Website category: university
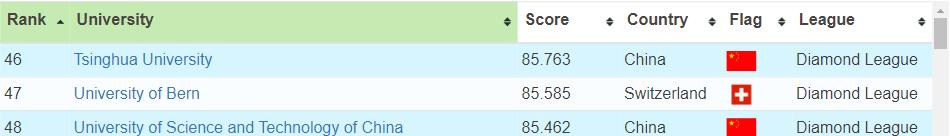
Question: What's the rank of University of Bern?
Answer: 47

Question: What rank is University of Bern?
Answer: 47

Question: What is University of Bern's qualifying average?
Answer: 47

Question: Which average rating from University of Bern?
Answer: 47

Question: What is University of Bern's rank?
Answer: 47

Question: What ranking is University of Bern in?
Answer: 47

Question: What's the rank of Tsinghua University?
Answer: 46

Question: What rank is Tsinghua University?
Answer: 46

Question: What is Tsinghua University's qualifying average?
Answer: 46

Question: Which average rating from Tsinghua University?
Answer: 46

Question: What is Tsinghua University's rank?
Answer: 46

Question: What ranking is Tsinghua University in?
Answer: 46

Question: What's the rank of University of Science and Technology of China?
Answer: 48

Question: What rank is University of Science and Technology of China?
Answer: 48

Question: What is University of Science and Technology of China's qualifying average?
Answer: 48

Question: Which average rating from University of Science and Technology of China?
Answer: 48

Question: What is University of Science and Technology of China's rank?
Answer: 48

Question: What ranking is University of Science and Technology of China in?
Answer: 48

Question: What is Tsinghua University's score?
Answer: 85.763

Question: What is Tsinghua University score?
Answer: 85.763

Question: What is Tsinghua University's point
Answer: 85.763

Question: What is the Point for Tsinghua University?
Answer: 85.763

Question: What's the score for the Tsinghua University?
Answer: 85.763

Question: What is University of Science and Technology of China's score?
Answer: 85.462

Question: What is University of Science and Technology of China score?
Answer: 85.462

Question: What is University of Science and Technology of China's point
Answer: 85.462

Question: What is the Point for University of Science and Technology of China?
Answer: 85.462

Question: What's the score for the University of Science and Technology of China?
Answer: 85.462

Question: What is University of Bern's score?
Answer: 85.585

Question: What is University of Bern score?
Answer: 85.585

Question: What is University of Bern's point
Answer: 85.585

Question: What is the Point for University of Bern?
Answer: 85.585

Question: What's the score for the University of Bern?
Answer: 85.585

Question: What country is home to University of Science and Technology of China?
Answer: China

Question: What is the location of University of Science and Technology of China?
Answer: China

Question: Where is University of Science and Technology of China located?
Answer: China

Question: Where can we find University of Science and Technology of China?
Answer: China

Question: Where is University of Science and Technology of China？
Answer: China

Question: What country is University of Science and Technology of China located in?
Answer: China

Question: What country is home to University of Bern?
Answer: Switzerland

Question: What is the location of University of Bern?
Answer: Switzerland

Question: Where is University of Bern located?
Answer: Switzerland

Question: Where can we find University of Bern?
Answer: Switzerland

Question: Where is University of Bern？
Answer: Switzerland

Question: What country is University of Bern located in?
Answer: Switzerland

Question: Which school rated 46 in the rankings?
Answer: Tsinghua University

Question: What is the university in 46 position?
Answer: Tsinghua University

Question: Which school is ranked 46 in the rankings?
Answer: Tsinghua University

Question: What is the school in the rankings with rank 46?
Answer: Tsinghua University

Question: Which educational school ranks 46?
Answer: Tsinghua University

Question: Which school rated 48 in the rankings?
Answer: University of Science and Technology of China

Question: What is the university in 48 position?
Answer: University of Science and Technology of China

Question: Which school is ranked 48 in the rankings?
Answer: University of Science and Technology of China

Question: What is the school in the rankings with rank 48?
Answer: University of Science and Technology of China

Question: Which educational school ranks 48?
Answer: University of Science and Technology of China

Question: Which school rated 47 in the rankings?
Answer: University of Bern

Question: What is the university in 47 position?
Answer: University of Bern

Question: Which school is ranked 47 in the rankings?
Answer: University of Bern

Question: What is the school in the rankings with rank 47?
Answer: University of Bern

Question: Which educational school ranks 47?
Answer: University of Bern

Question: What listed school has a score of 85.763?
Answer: Tsinghua University

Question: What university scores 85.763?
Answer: Tsinghua University

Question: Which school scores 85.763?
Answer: Tsinghua University

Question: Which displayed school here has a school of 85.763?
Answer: Tsinghua University